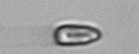
Label: Chrysochromulina